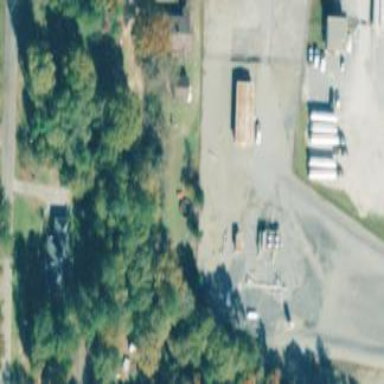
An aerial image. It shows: Measurement substation.